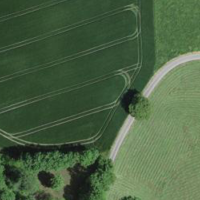
EUNIS habitat code: 52
Species observed at this site:
Veronica chamaedrys